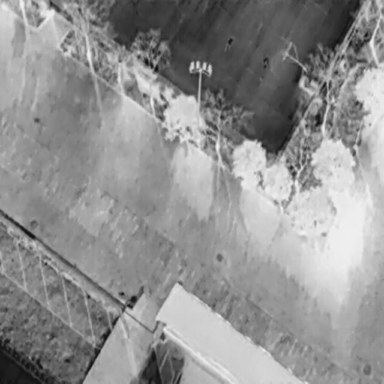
There are two People in the infrared image.